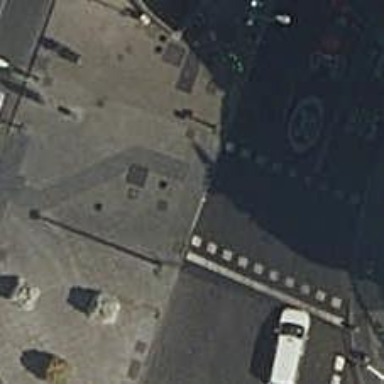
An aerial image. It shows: Kerb barrier.